Aerial crown-view tile of a tropical tree (Barro Colorado Island, Panama), acquired 20250414:
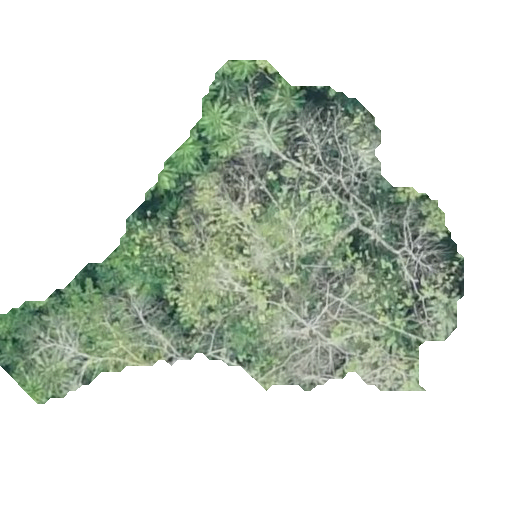
Species: Guazuma ulmifolia
GBIF accepted scientific name: Guazuma ulmifolia
Crown area: 136.258 m²